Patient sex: F
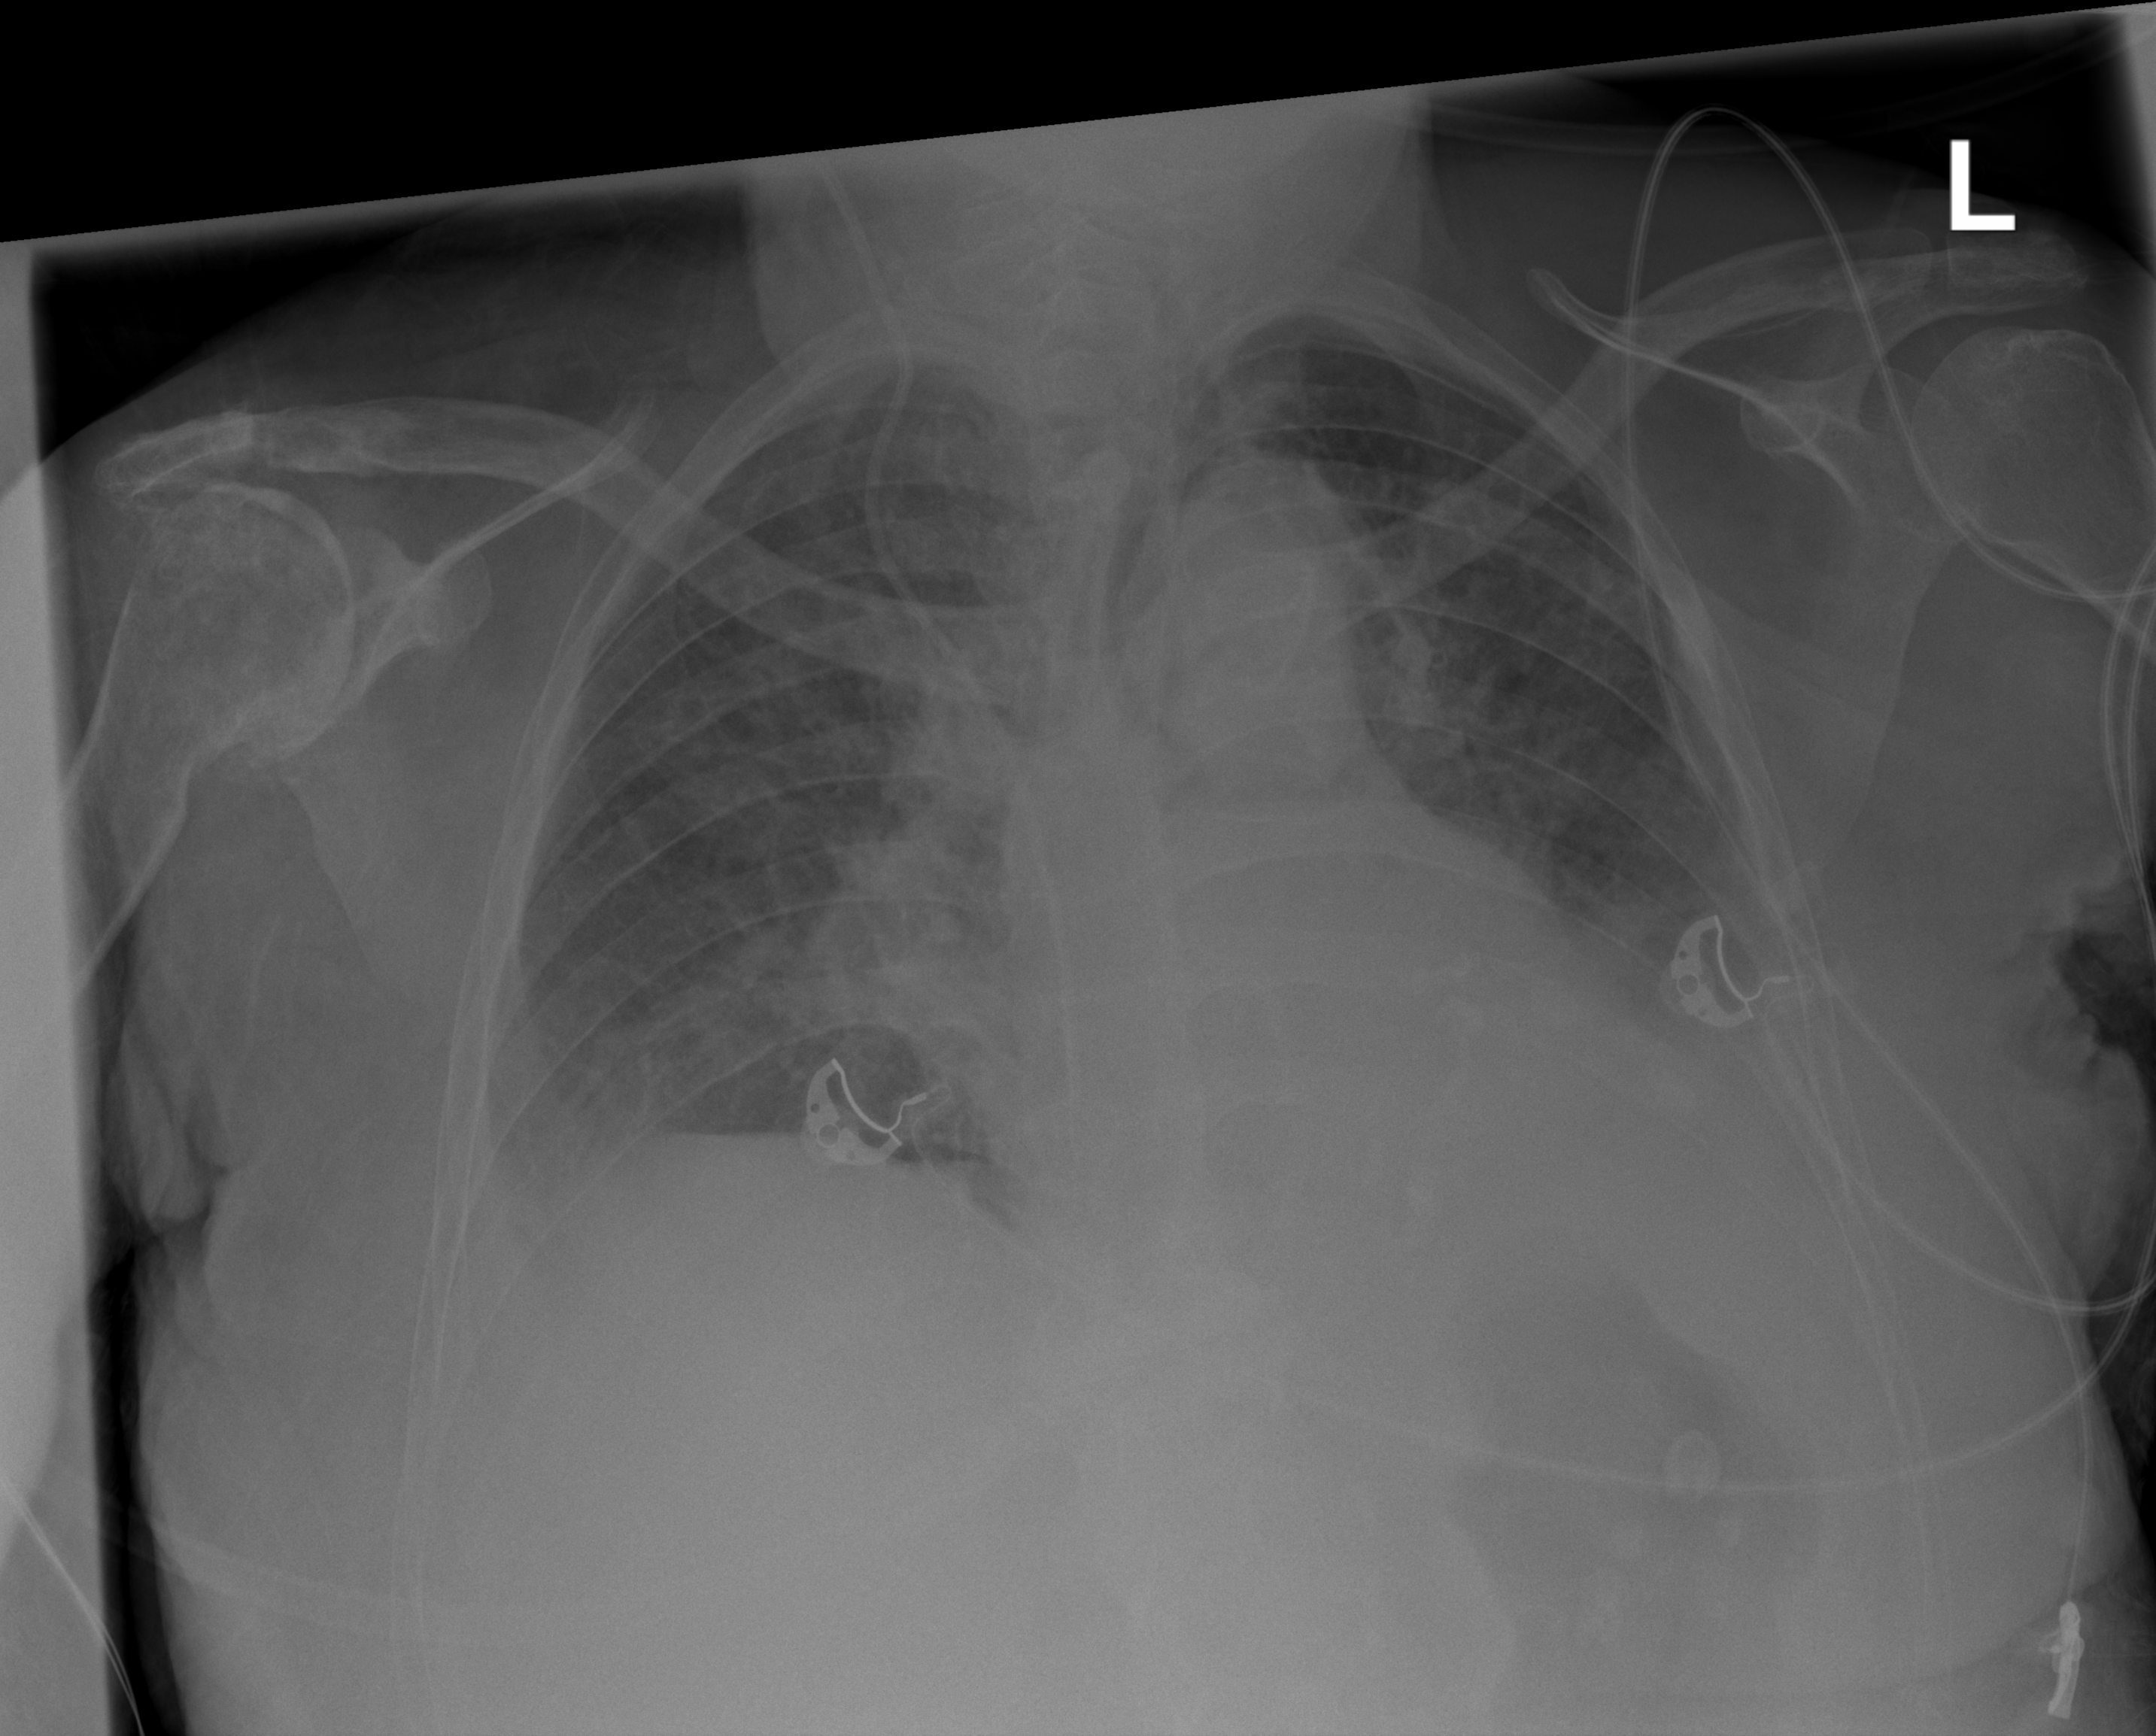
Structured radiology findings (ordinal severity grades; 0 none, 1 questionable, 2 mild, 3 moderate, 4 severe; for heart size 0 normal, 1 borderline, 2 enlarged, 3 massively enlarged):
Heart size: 2
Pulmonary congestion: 3
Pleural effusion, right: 2
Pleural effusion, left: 2
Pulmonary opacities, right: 2
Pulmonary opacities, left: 2
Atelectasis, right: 0
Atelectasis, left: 0